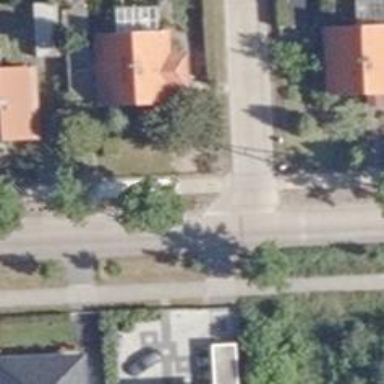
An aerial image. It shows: Sidewalk along the footway.